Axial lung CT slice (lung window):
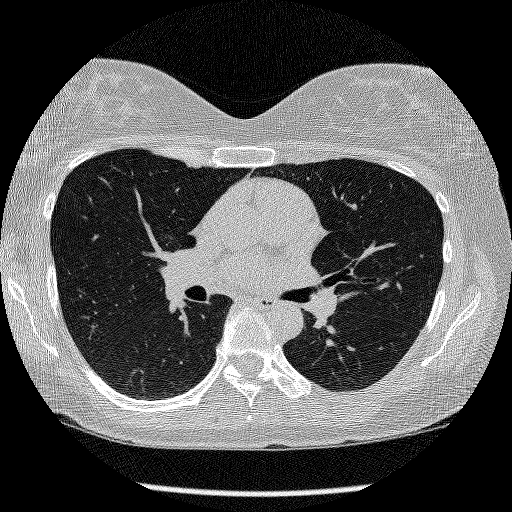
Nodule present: no